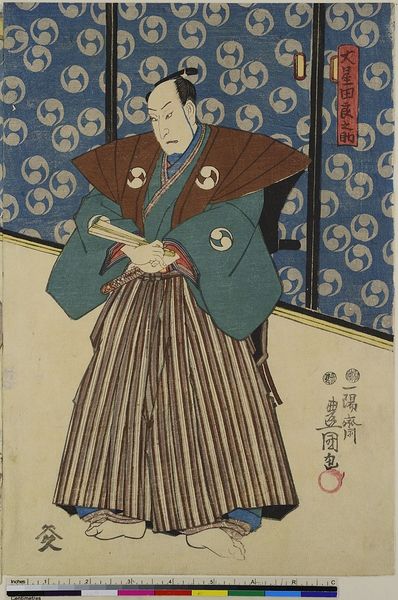
Titel: Die Schauspieler Sawamura Chojuro V als Oboshi Yuranosuke, Iwai Kumesaburo III als Oboshi Rikiya, Ichikawa Kuzo II als Kakogawa Honzo und Onoe Baiko IV als Oishi Tsumaoishi
Künstler: Utagawa Kunisada
Standort: Hamburg
Institution: Museum für Kunst und Gewerbe Hamburg
Schlagwörter: blau, mann, rot, fächer, boden, theater, holzschnitt, japan, schrift, zopf, ornamente, druckgraphik, druckgrafik, schwert, literatur, zeit, schauspieler, farbholzschnitt, schauspielerin, kabuki, edo, zopg, reproduktionen, ch, druckerzeugnisse, bühnenausstattung, bühnenbild, theateraufführung, ukiyo